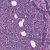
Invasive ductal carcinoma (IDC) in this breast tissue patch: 1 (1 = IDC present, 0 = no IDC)